Question: I'm pretty sure this is a simple fundamental flaw in my newb PHP knowledge, but I was surprised when the following happened:

'$result' is 'TRUE'... so why is it considered equal to the string "email"? I'm guessing this is because, technically, it's a 'bool' and it isn't false? So when it's compared against a string (e.g. "email") it returns true.
Should I change my method to return as the result as a 'string' containing "true" (instead of 'return true;' on success), or is there another way I should be doing this?
Thanks.
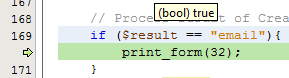
Answer: Yes, 'true' is equal ('==') to a non-empty string. Not identical ('===') though.
I suggest you peruse the <URL>.